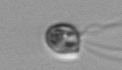
Label: flagellate_morphotype1